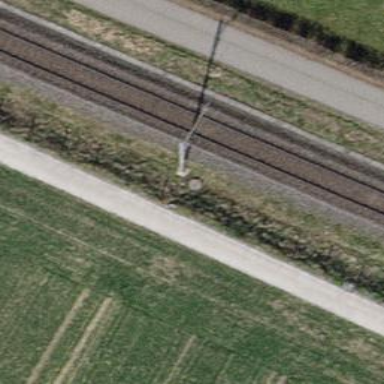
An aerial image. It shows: Railway milestone.